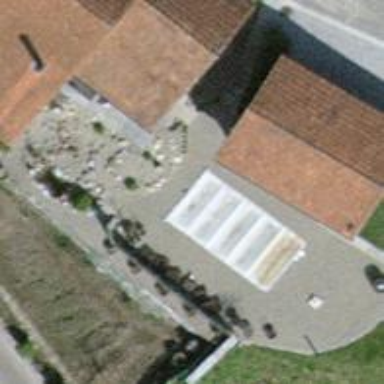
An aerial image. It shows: Garage.